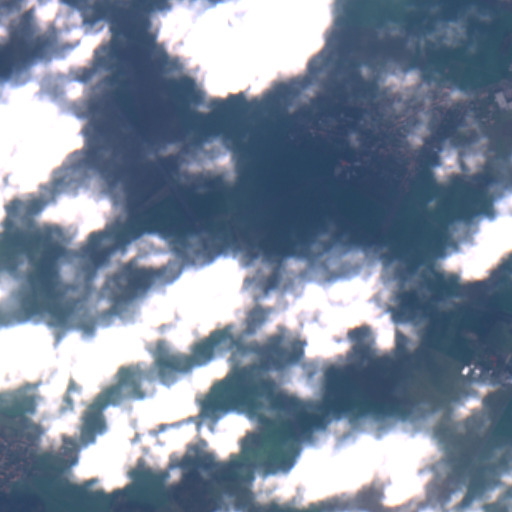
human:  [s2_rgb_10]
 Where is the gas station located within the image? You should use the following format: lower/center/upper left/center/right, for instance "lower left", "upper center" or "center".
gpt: The gas station is located in the upper right of the image.
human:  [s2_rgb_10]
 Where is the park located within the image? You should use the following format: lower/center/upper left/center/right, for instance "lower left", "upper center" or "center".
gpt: The park is located in the upper right of the image.
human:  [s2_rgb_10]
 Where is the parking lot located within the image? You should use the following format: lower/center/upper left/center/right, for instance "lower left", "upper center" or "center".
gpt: The parking lot is located in the upper right of the image.
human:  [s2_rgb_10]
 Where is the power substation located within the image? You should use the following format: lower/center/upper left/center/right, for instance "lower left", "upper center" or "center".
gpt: The power substation is located in the lower left of the image.
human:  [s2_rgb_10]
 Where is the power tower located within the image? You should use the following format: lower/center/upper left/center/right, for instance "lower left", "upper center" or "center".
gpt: The power tower is located in the upper right of the image.
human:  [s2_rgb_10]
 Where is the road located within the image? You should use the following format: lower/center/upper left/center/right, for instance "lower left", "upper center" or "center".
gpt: There is no road in the image.